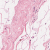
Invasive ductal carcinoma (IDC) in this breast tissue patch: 0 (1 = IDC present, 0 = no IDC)